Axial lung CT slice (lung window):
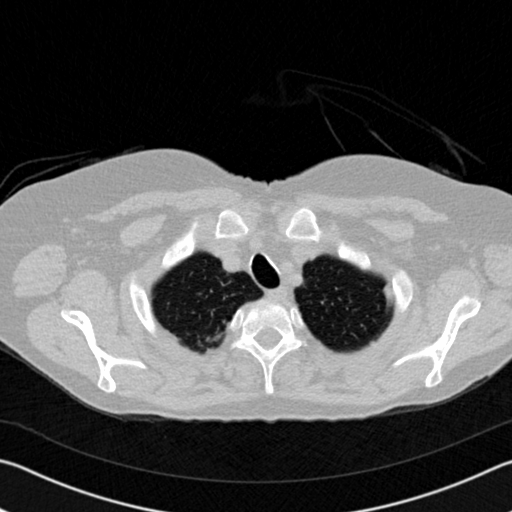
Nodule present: no